Question: I have upgraded my Joomla site from 2.5.7 to 2.5.17. Then I installed <URL> package.
When I click article manager or category manager in order to edit an article or category, I see a page with no textarea, no buttons, no menus.
All the page content is this.
- -
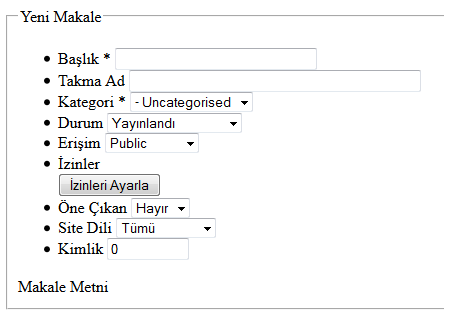
Answer: Try these different steps to solve your issue:
1) First, check to see if the editor plugin is enabled:
Tools -> Plugin Manager. Locate your Editor and ensure it's enabled.
Also check Global Config and make sure default editor is set.
You could also try disabling the package you installed and see if it works afterwards. If not try to disable all the editors only leaving the default of Joomla and check again.
2) Change back to one of Joomla's installed templates and see if the problem remains.
If not, then it is a problem with your new template. There is a possibility of javascript problems.
Sometimes enabling the system plugin 'System - Mootools Upgrade' will help.
Otherwise check with your template provider for possible help.
3) Also turn php error reporting on as it may be this problem:
<URL>
4) Lastly, I like to replace Joomla!'s editor with the JCE editor which has solved many issues like these before.
<URL>